Interaction volume radius: 10 \u00c5
Interaction volume height: 15 \u00c5
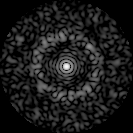
Disorder parameter: 0.8364